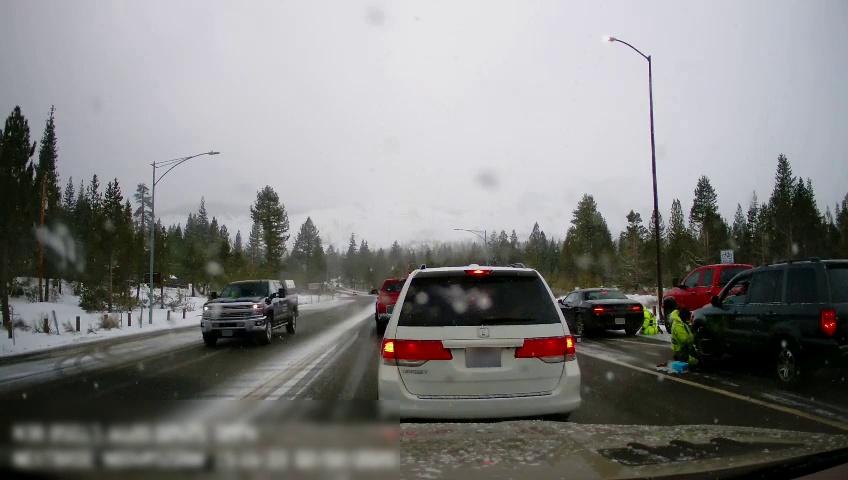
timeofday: Day
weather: Snowy
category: Drivable Space
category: Vehicles | Van
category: Vehicles | SUV
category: Vehicles | Truck
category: Pedestrians
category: Pedestrians
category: Vehicles | Car
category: Vehicles | Truck
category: Vehicles | SUV
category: Lanes | Current Lane
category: Lanes | Alternate Lane
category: Lanes | Alternate Lane
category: Lanes | Alternate Lane
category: Traffic | Signs